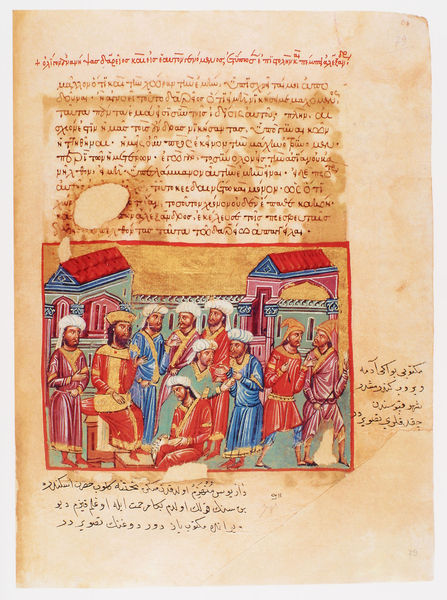
Titel: Der griechische Alexanderroman
Institution: Venedig, Hellenic Institute Codex Gr. 5
Schlagwörter: blau, mann, gelb, grün, menschen, braun, bunt, fenster, hut, hüte, männer, orange, türkis, zeichnung, dach, gebäude, rot, mützen, rahmen, bild, häuser, gold, krone, farbig, schrift, mauer, könig, thron, buch, loch, seite, illustration, text, herrscher, fußbank, löcher, buchseite, pergament, kaputt, arabisch, griechisch, jerusalem, turban, handschrift, araber, turbane, latein, zehn, organge, juden, buchmalerei, alexander, persisch, manuskript, kodex, muslime, 10, alexanderroman, brandloch